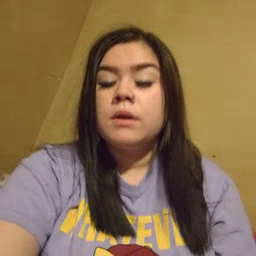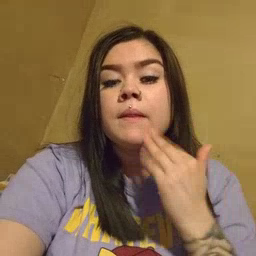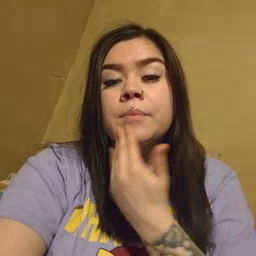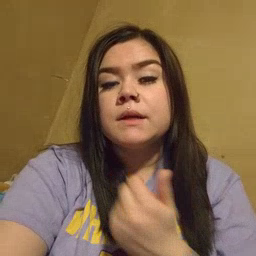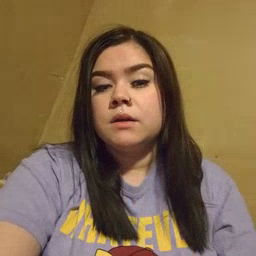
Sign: napkin